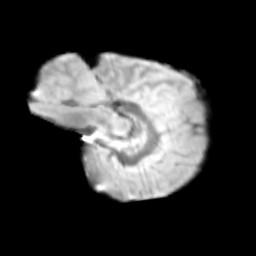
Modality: T2w
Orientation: sagittal
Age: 9
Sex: male
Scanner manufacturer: siemens
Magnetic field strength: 3 T
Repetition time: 3.8 s
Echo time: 0.07 s